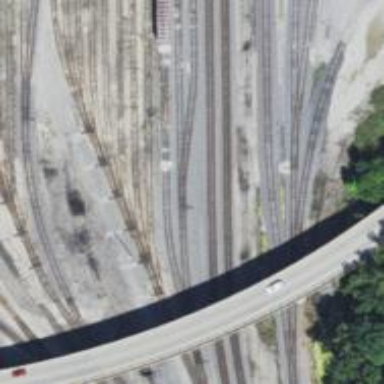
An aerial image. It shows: Railway yard in service.